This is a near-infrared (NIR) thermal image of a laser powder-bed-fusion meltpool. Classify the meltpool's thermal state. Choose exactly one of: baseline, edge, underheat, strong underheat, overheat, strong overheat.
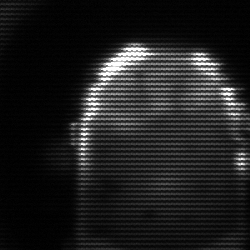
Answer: baseline